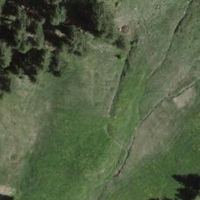
EUNIS habitat code: 25
Species observed at this site:
Geum rivale
Gentiana clusii